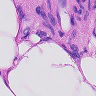
Metastatic tissue present: yes